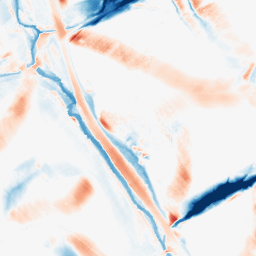
Category: morphological
Decomposition family: morphological_diamond
Decomposition parameters: operation: average
radius: 20
Upsampling method: quadratic
Upsampling parameters: scale: 2
Upsampling scale: 2